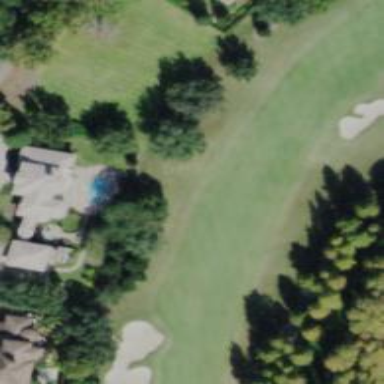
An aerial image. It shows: View of golf hole.